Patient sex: M
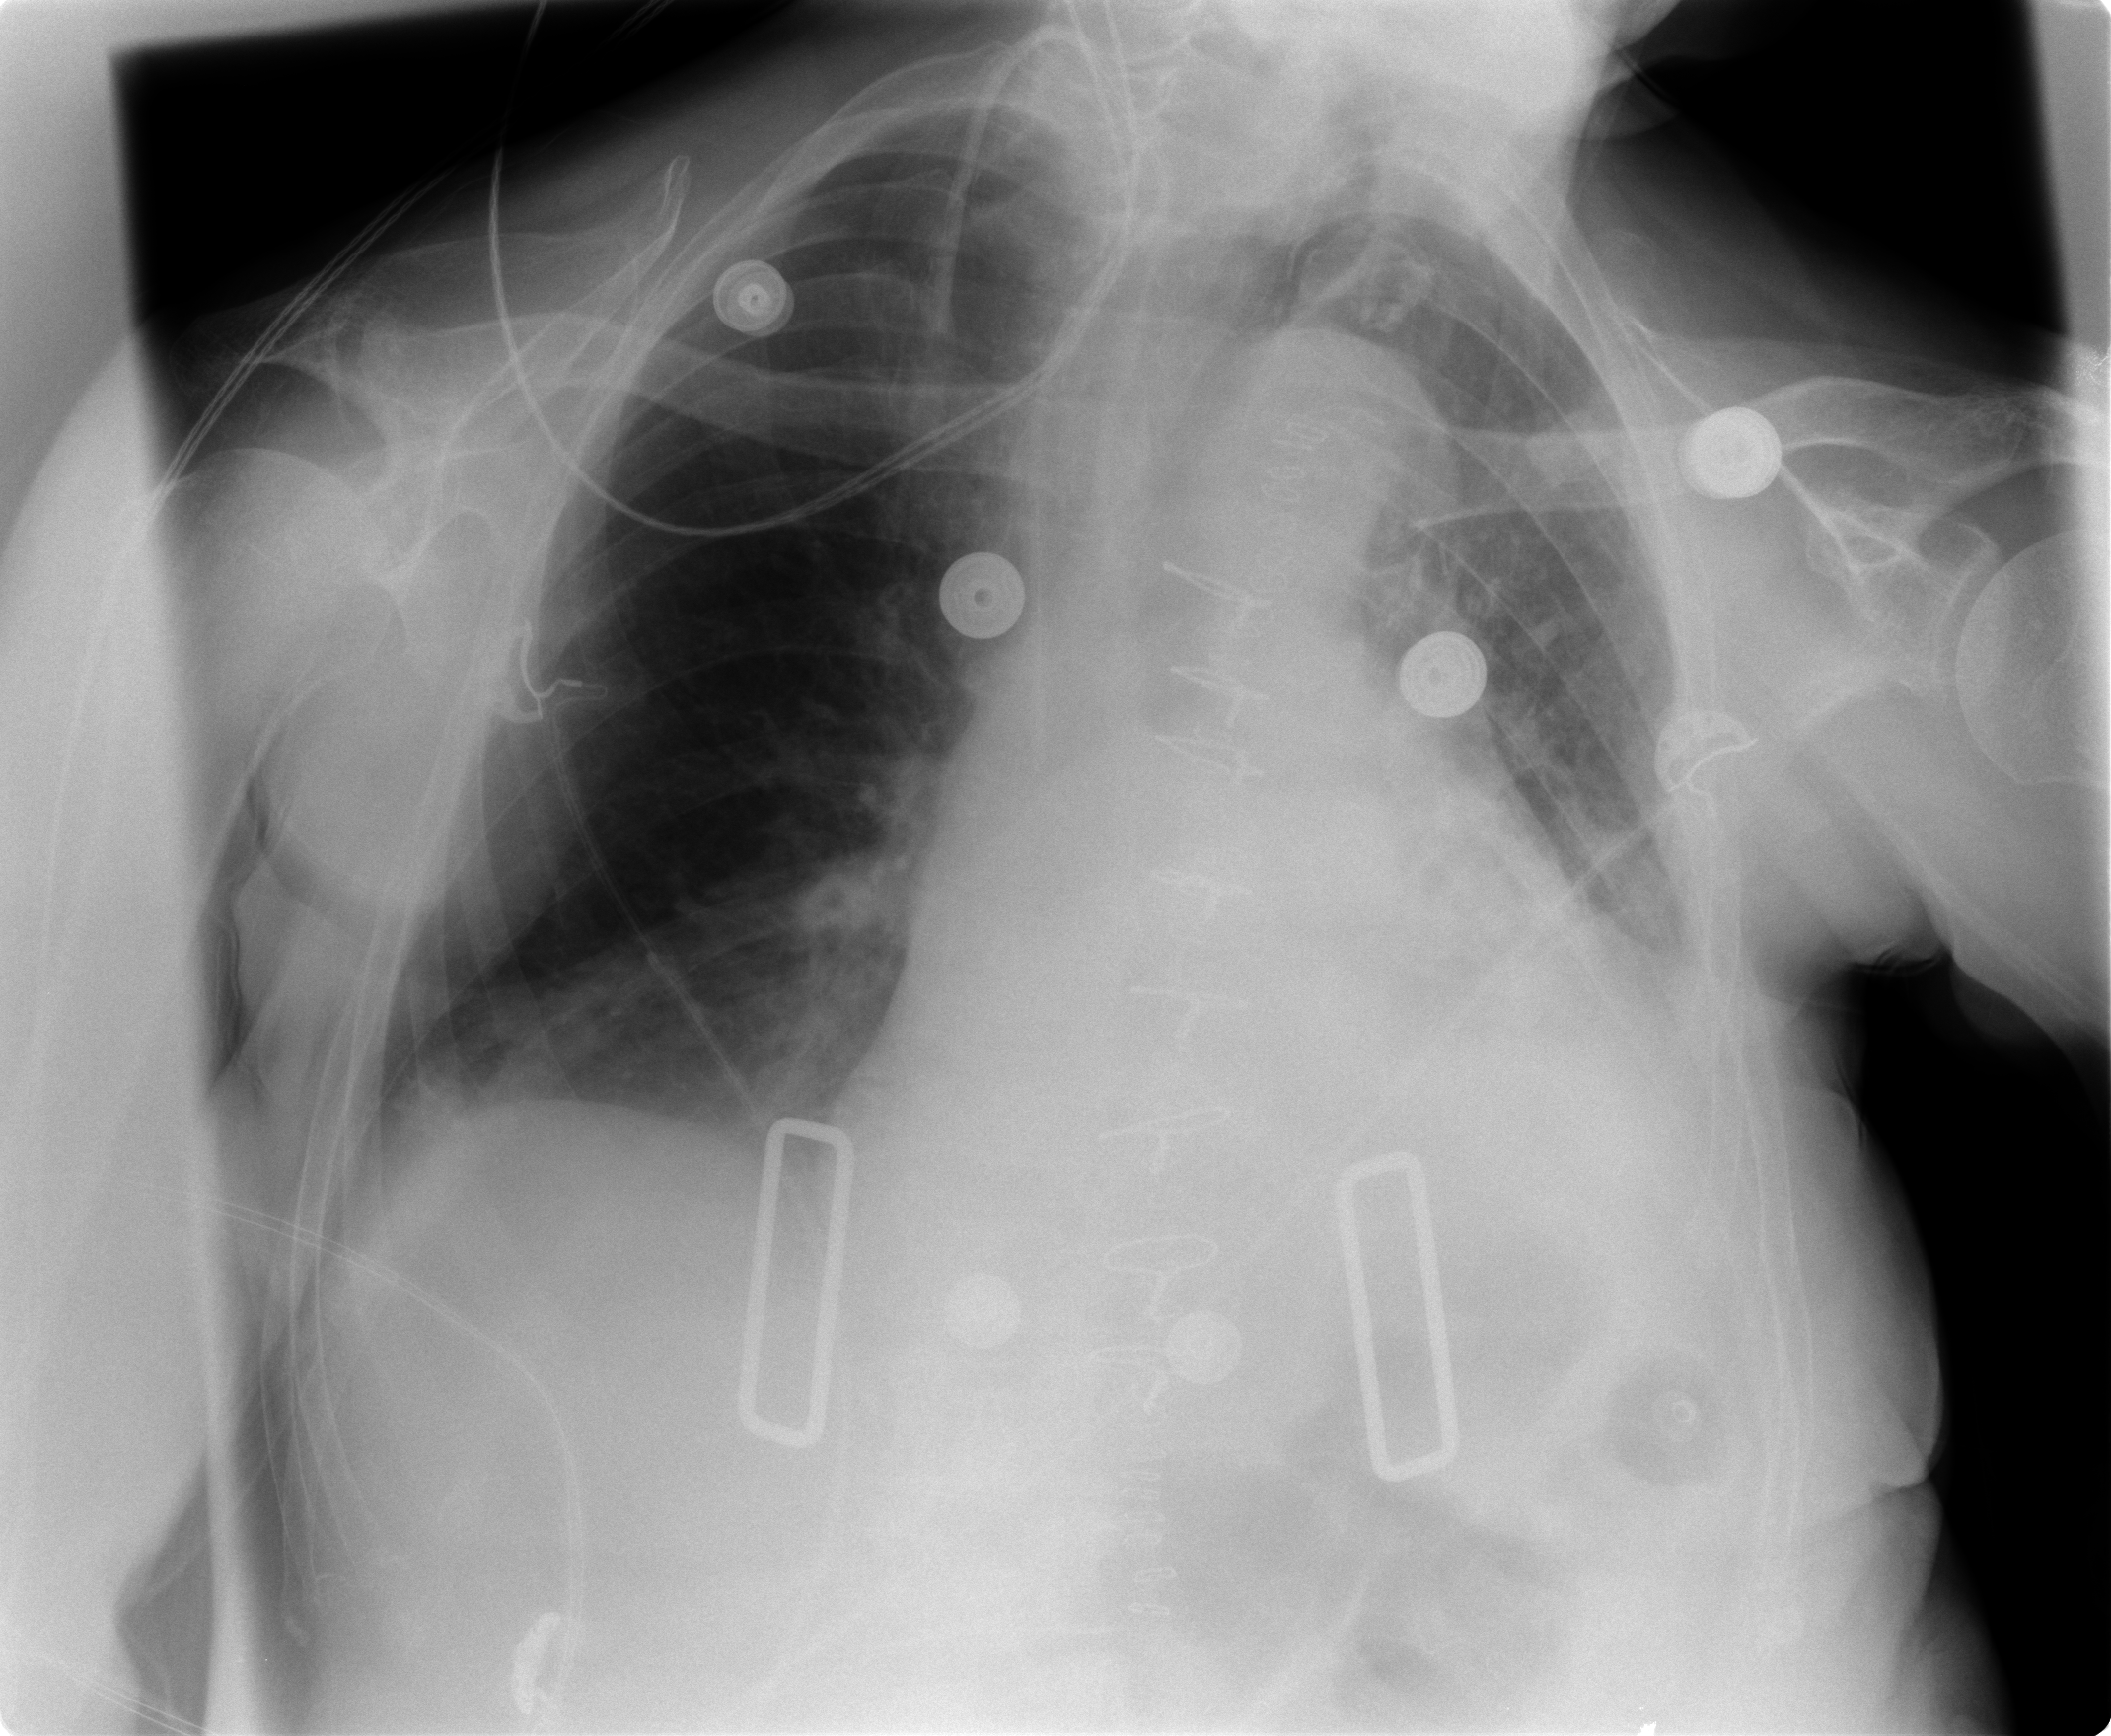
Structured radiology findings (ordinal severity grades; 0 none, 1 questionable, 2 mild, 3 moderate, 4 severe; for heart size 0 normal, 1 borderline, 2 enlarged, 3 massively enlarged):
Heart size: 2
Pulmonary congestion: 2
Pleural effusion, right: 2
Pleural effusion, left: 2
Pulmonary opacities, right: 0
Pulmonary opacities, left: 1
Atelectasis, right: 2
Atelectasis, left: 3